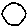
Label: circle